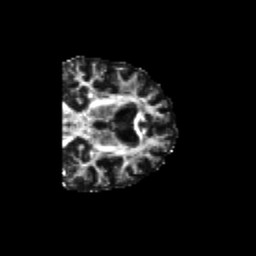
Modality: FA
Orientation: coronal
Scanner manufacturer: siemens
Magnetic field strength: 3 T
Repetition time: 6.8 s
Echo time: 0.093 s